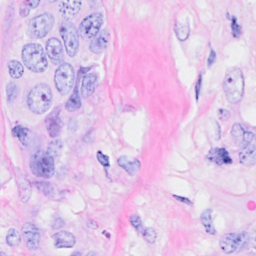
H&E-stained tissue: Breast